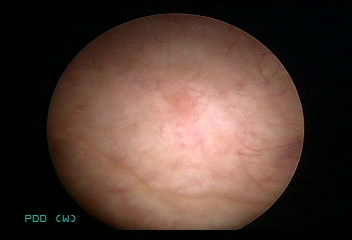
Modality: WLC
Class: Normal mucosa
Bladder cancer association: No